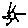
Label: sun